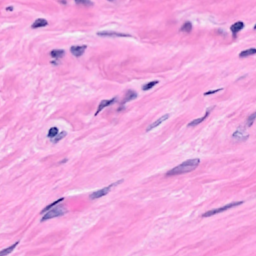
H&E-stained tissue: Breast